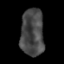
Tissue: lung
Cell type: T cells
Senescence score: 0.2325
Nuclear area (px): 1066
Mean DAPI intensity: 72.425